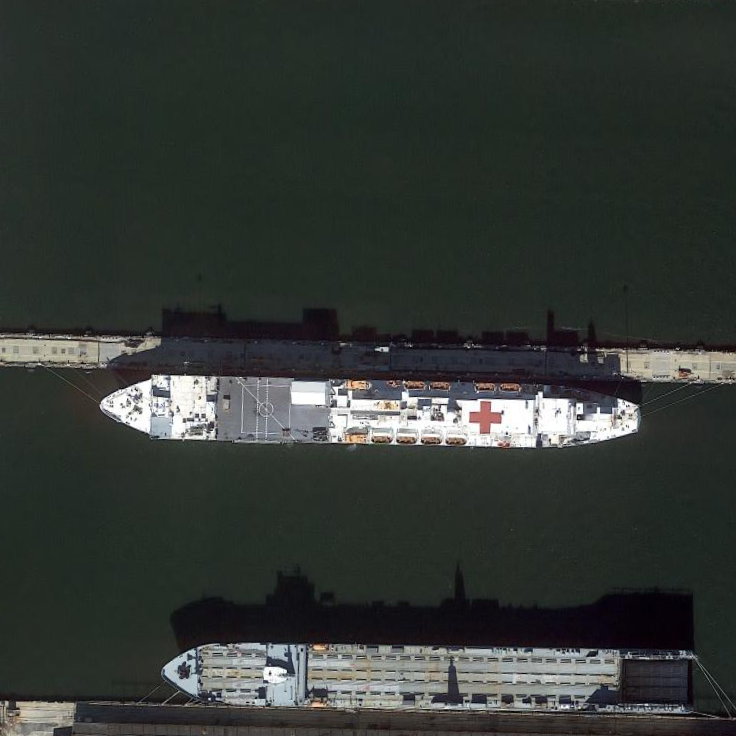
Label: civil